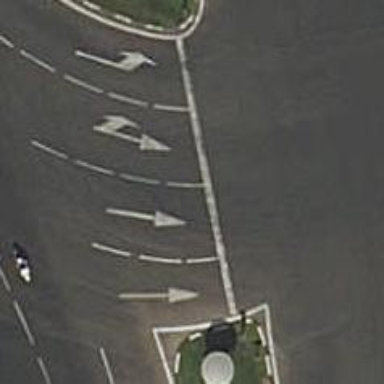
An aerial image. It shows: Road with traffic signals.